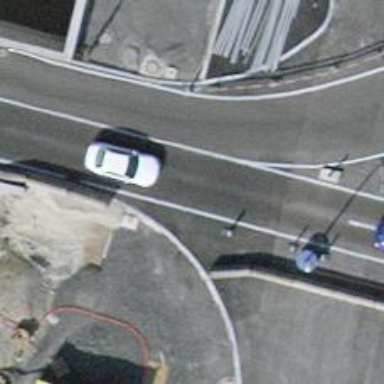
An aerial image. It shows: Secondary road with asphalt surface.